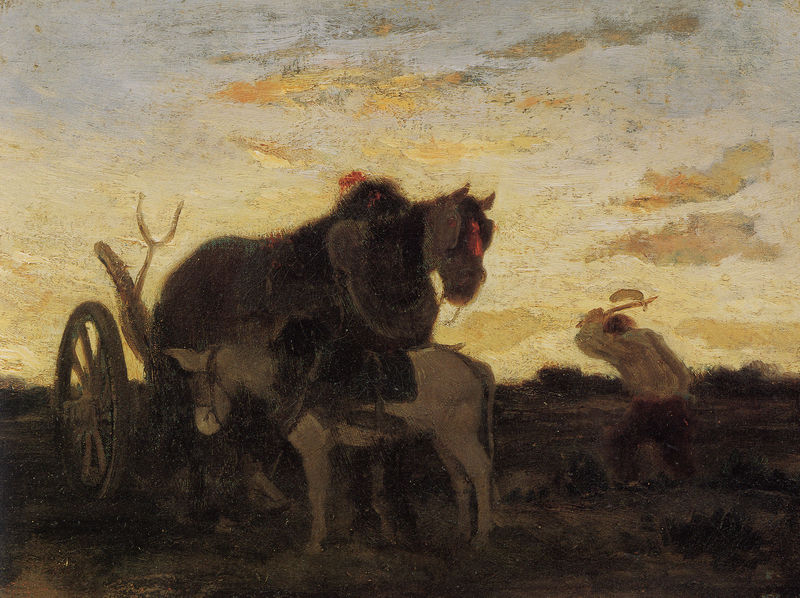
Titel: Pferd und Esel
Künstler: Alexandre Gabriel Decamps
Standort: Ontario (welche Stadt?)
Institution: Art Gallery of Ontario
Schlagwörter: blau, dunkel, gemälde, hand, himmel, mann, wolken, gelb, impressionismus, landschaft, abend, braun, grau, hintergrund, licht, orange, weiss, rot, tier, tiere, wiese, wolke, malerei, hemd, hose, arm, mensch, öl, dämmerung, erde, feld, felder, horizont, morgen, sonnenaufgang, weite, busch, büsche, sonne, sträucher, boden, land, dunkelheit, ohren, arbeit, esel, genre, karren, pferd, pferde, mähne, sattel, schwanz, zaumzeug, perspektive, acker, ernte, feldarbeit, abendsonne, sonnenuntergang, speichen, rad, wagen, wagenrad, ölgemälde, querformat, untergang, kraft, still, abendrot, bauer, feldarbeiter, geschirr, sichel, waffe, deichsel, schimmel, muli, verzweiflung, werkzeug, axt, morgenrot, ackerbau, achse, achsen, maulesel, querrechteckig, armut, gespann, joch, pflug, rute, gaul, abenddämmerung, hacke, erdtöne, scheuklappen, sense, gabel, abendlicht, staat, waagen, fuhrwerk, landarbeiter, geschir, fohlen, kummet, ernten, rechen, dunkeö, lasttiere, ackergaul, heugabel, zugpferd, dreschflegel, forke, gaffel, büschw, nort, braun#, aussaht, zuigpferd